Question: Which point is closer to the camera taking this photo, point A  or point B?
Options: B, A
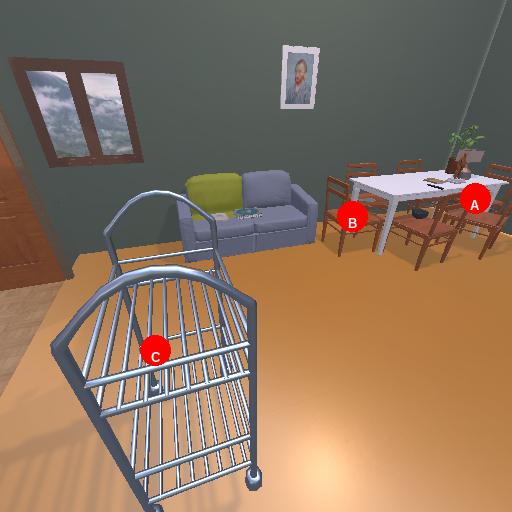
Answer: B